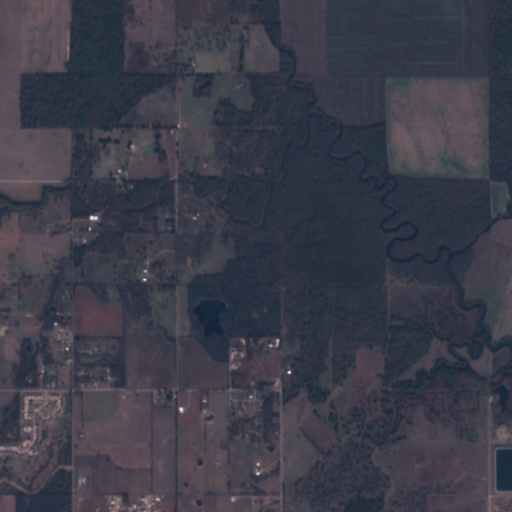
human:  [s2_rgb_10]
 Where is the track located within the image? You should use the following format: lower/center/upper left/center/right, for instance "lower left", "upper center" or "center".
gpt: There is no track in the image.